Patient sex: M
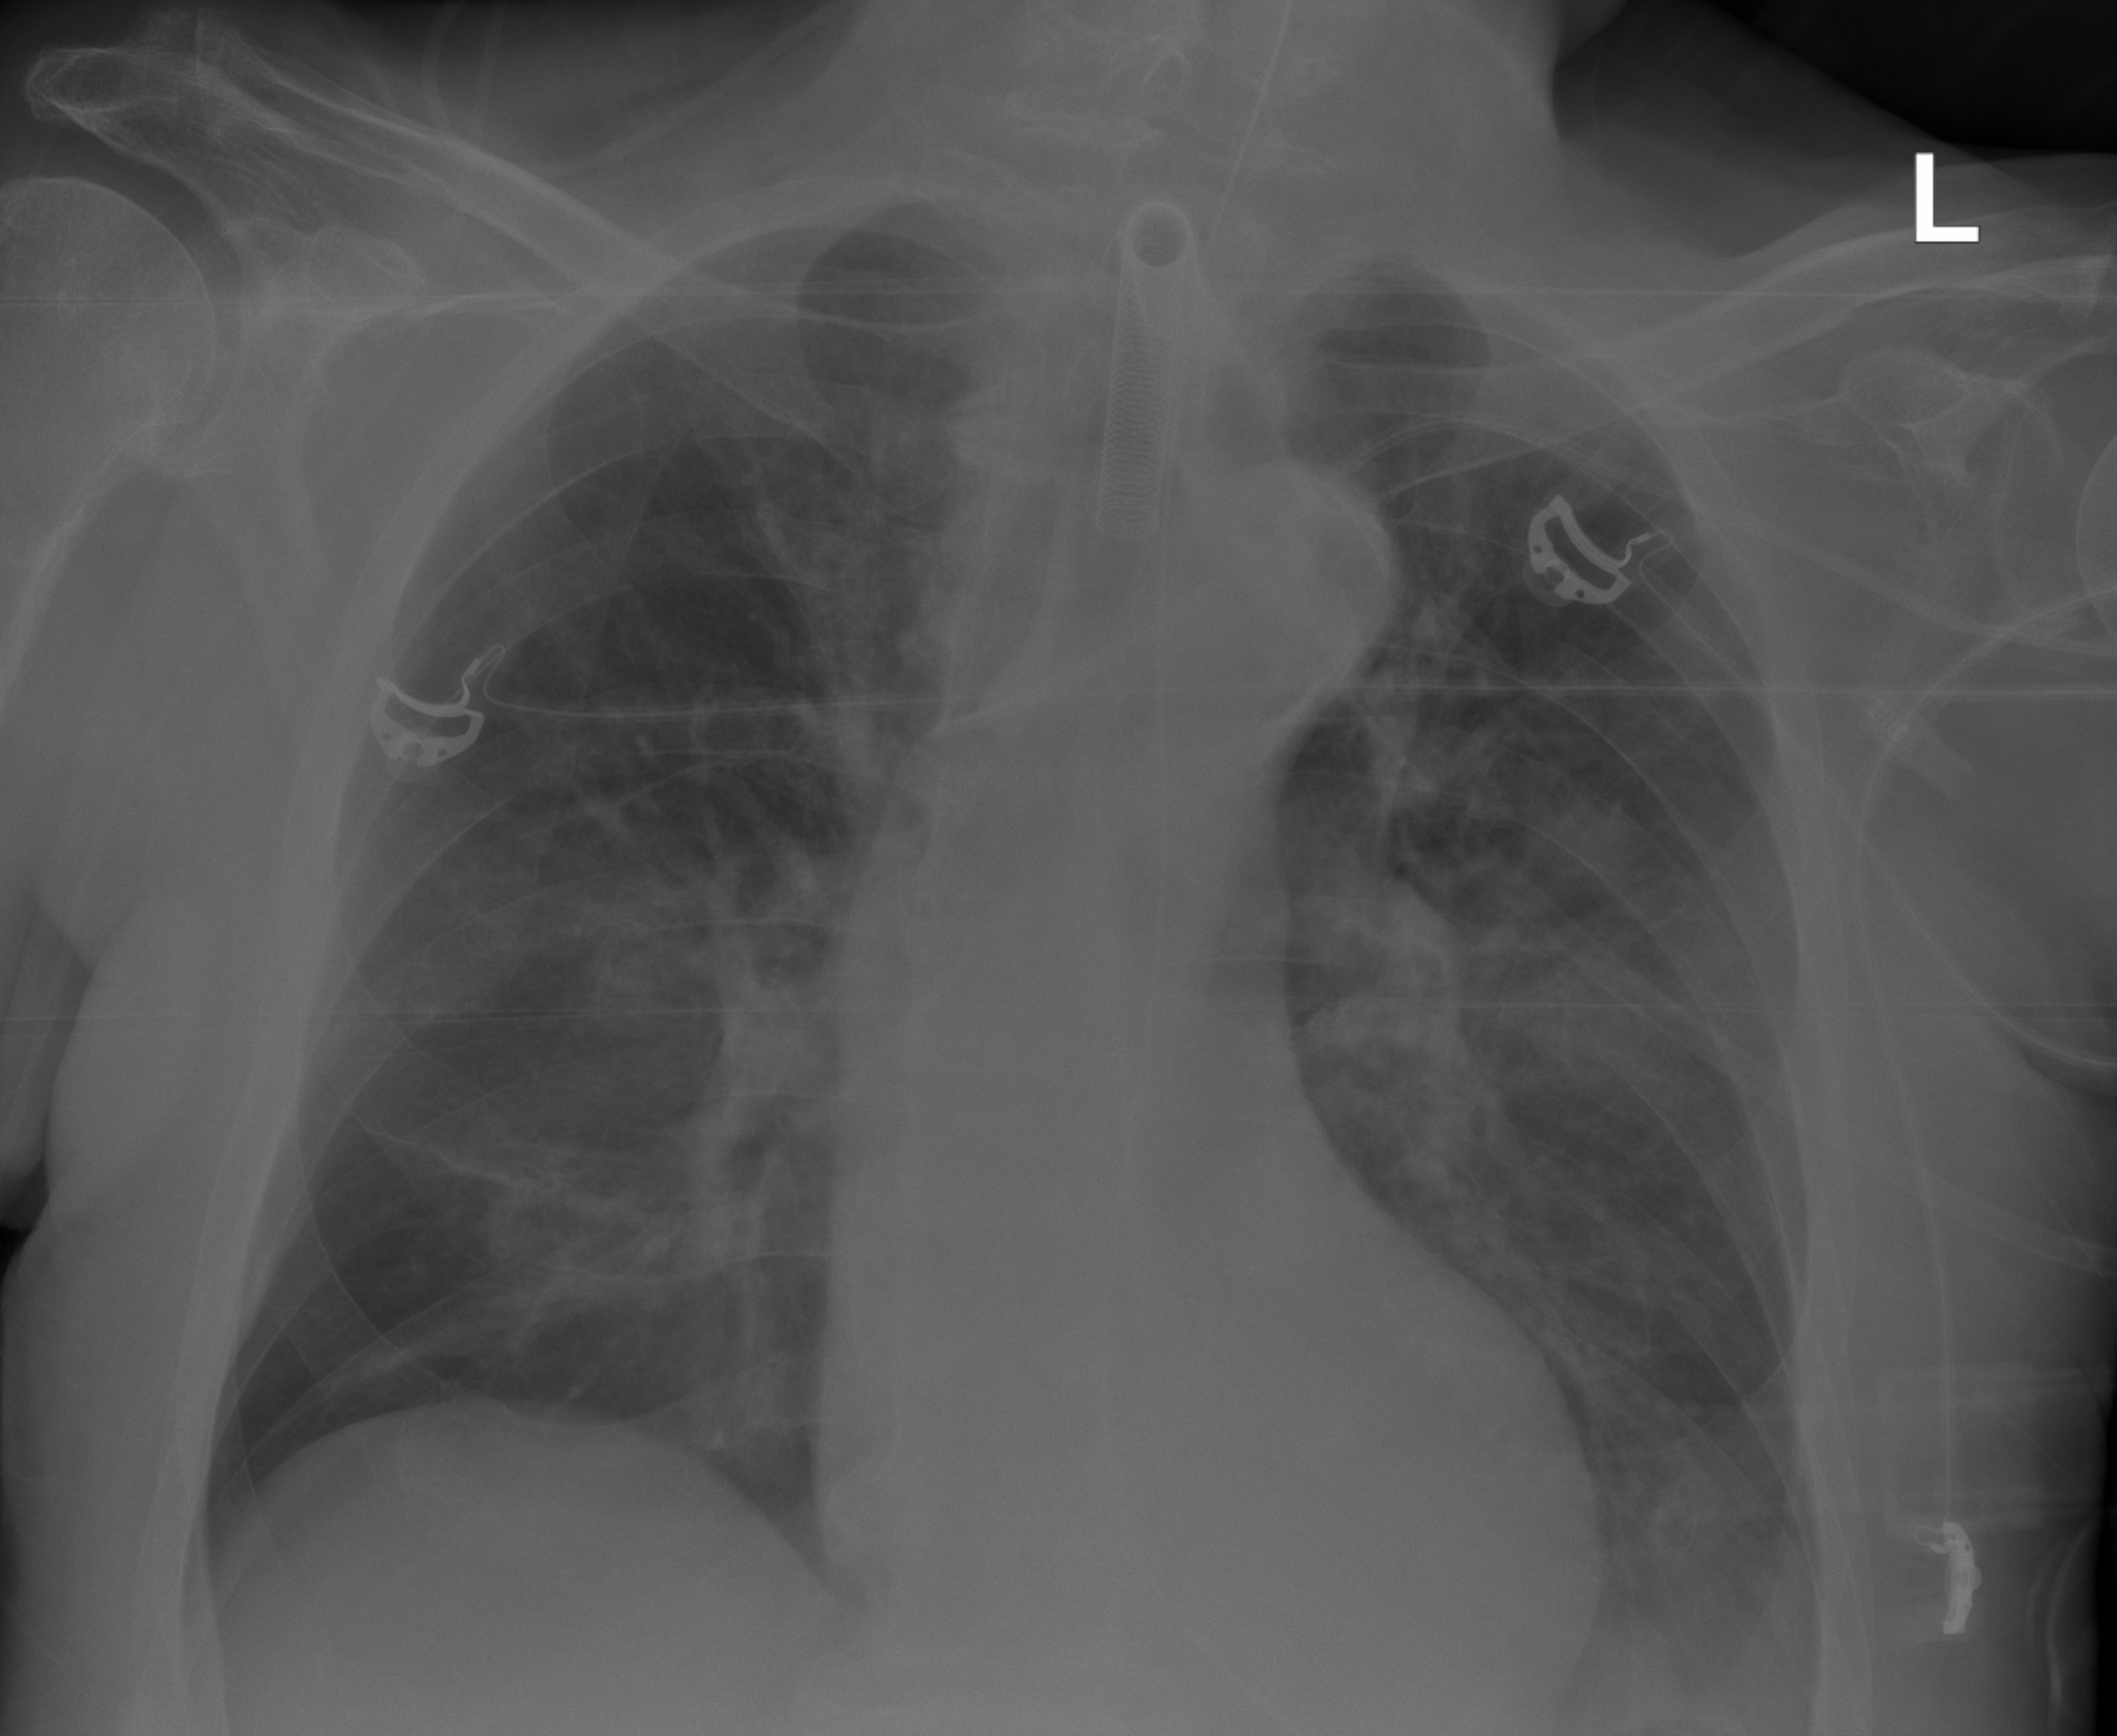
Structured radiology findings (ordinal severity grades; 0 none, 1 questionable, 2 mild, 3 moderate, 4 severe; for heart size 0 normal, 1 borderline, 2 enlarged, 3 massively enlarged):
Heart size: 0
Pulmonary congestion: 2
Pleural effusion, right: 0
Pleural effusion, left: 1
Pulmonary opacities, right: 2
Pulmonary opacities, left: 2
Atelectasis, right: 2
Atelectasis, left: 2